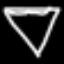
Label: diamond